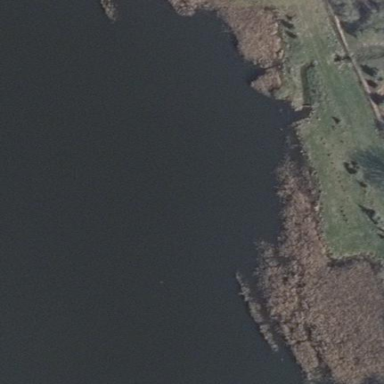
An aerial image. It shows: Swampy wetland area.